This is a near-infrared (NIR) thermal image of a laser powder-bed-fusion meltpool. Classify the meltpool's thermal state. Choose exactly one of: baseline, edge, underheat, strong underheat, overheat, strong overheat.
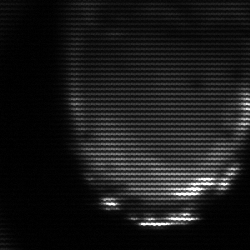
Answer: edge